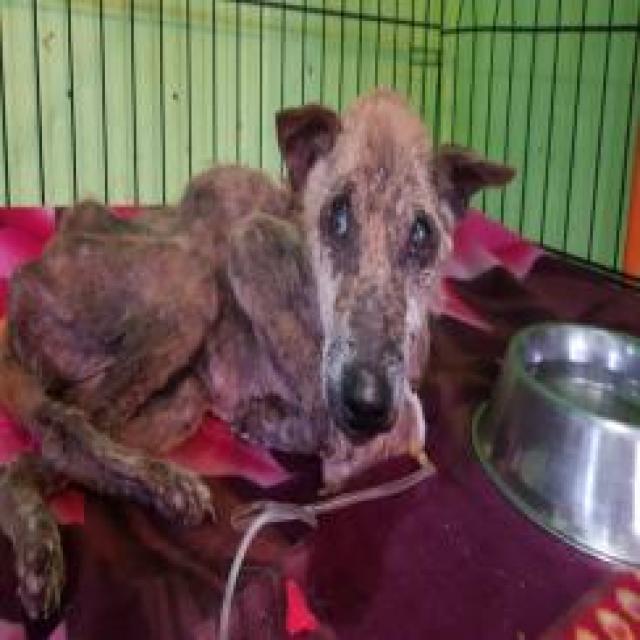
Canine fungal skin infection — characterized by alopecia, scaling, crusting, and circular lesions. Common agents include Malassezia and Candida species.